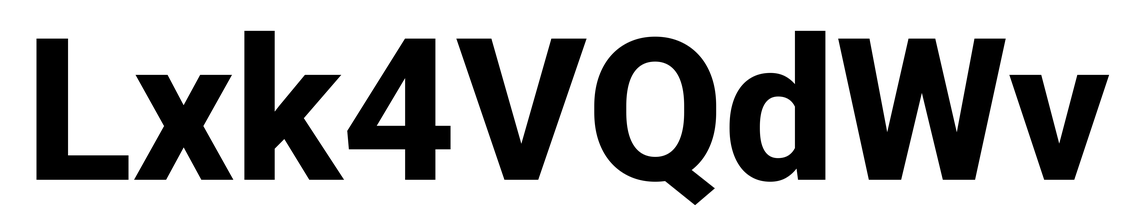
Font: Roboto_ExtraBold